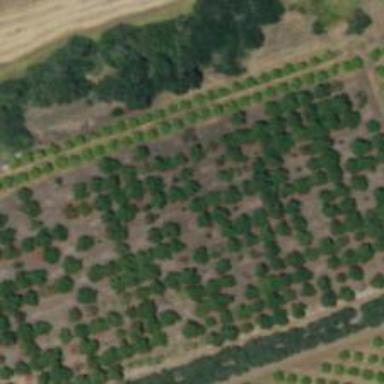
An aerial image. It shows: Orchard.